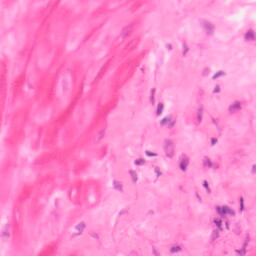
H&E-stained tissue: Colon